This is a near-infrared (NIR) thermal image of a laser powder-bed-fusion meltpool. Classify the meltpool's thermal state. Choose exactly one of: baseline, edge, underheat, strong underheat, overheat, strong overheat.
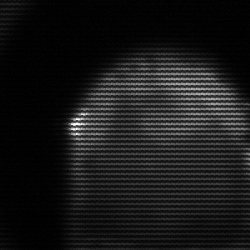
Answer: edge